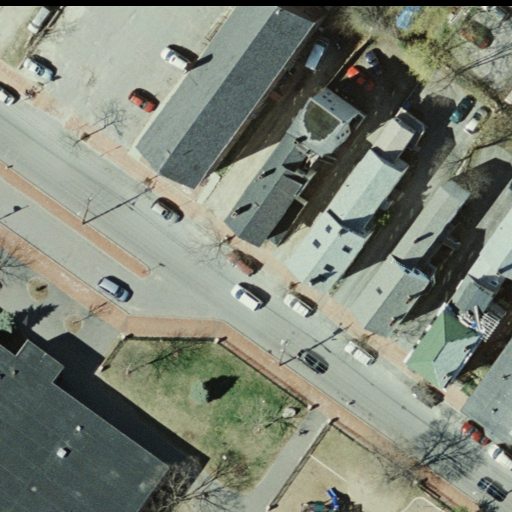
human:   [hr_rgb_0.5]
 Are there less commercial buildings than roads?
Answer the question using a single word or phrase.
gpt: yes

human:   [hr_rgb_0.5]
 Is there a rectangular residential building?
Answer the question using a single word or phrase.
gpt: yes

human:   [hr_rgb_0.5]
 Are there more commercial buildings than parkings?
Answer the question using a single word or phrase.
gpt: no

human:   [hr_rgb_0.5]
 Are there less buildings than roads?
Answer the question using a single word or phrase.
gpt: no

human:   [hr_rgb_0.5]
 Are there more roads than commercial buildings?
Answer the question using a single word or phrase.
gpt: yes

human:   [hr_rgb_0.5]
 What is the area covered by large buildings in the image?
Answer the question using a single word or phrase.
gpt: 2641m2

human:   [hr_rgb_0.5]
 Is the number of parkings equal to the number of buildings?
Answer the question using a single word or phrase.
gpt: no

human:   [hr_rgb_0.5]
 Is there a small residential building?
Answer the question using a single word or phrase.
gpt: yes

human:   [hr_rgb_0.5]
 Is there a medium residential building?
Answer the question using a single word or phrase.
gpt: yes

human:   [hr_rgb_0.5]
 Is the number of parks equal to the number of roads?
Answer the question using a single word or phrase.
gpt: no

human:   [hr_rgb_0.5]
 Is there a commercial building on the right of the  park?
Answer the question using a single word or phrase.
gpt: no

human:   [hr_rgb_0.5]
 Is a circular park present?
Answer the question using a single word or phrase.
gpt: no

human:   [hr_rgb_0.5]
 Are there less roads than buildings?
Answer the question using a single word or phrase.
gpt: yes

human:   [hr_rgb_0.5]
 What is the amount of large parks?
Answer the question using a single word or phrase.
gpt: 0

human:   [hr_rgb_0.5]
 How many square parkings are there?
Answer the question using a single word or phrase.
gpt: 0

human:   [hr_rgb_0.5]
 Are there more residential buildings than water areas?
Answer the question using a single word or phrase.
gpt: yes

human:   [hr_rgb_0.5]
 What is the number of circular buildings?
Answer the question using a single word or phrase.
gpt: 0

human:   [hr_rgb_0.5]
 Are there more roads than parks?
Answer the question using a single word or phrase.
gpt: yes

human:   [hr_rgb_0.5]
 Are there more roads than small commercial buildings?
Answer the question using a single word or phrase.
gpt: yes

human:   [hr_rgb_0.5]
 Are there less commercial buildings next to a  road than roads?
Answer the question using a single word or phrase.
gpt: yes

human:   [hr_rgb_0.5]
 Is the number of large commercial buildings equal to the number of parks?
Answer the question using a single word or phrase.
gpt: no

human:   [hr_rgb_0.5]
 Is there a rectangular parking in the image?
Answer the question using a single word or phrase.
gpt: yes

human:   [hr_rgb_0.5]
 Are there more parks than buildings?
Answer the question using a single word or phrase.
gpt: no

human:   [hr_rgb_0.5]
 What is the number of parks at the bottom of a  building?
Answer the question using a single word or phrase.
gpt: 1

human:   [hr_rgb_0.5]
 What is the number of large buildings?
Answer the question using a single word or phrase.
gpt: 2

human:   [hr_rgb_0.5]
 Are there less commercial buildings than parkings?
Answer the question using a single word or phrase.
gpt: yes

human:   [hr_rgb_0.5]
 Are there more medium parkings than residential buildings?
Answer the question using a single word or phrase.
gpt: no

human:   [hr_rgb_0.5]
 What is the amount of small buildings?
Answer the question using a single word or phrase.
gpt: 1

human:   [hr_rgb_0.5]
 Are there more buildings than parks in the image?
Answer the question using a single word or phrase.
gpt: yes

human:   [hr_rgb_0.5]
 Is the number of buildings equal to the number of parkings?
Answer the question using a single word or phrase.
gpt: no

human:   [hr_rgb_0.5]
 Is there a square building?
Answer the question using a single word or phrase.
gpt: no

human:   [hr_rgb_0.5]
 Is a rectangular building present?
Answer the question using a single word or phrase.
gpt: yes

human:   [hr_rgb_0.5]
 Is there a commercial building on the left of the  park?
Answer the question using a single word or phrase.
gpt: no

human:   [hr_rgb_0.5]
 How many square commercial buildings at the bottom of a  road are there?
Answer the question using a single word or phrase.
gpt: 0

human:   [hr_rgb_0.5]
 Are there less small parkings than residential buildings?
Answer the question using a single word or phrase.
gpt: yes

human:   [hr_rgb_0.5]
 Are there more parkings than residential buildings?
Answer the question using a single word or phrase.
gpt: no